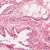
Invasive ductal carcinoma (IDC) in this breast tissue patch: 0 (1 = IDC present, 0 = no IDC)